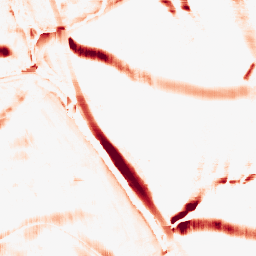
Category: morphological
Decomposition family: morphological_rect
Decomposition parameters: operation: opening
width: 20
height: 20
Upsampling method: quintic
Upsampling parameters: scale: 4
Upsampling scale: 4